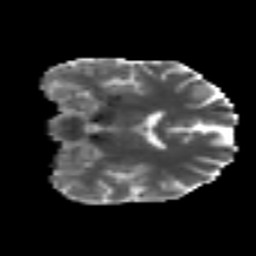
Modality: MD
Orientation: coronal
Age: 37
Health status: ill
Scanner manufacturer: philips
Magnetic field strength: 3 T
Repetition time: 9 s
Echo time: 0.127 s